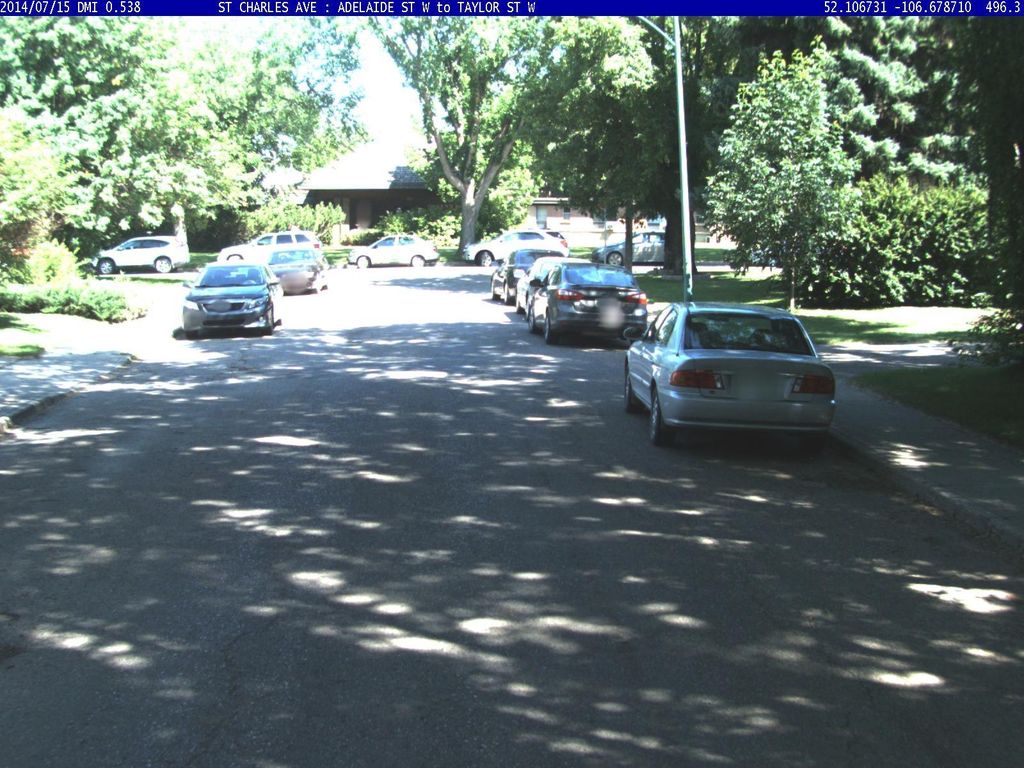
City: saskatoon